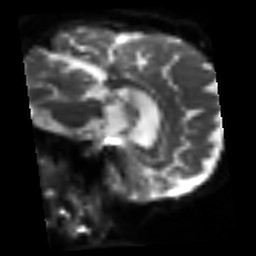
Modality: sbref
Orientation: sagittal
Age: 64
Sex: male
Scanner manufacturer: siemens
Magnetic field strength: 3 T
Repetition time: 3.2 s
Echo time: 0.081 s